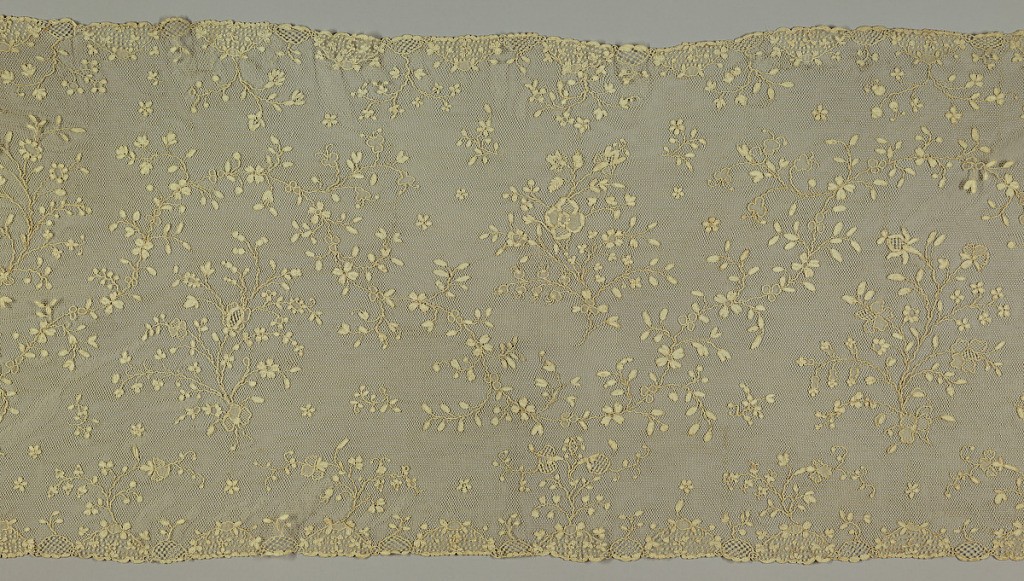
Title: Flounce
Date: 18th–19th century
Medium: linen Technique: needle lace
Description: Scarf made of Argentan lace  has a design of delicate floral vines with attached sprays on a twisted mesh ground.